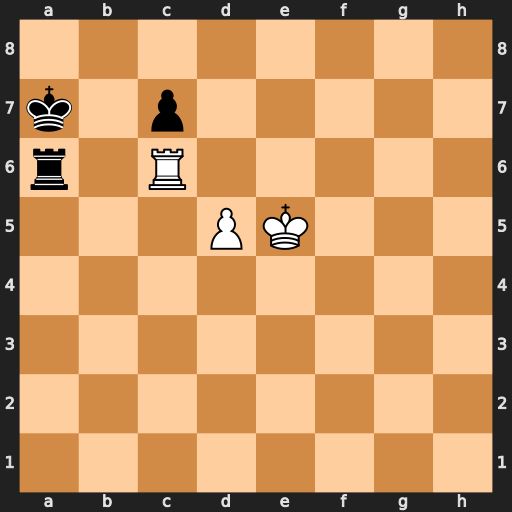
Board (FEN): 8/k1p5/r1R5/3PK3/8/8/8/8
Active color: w
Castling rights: -
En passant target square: -
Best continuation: Rxc7+ Kb8 d6